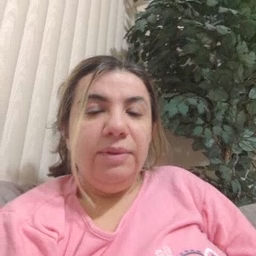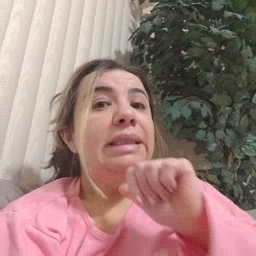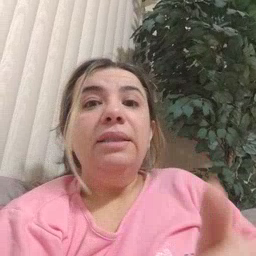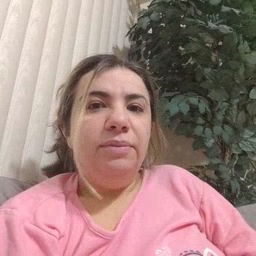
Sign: not